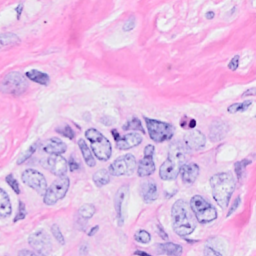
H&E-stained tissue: Breast